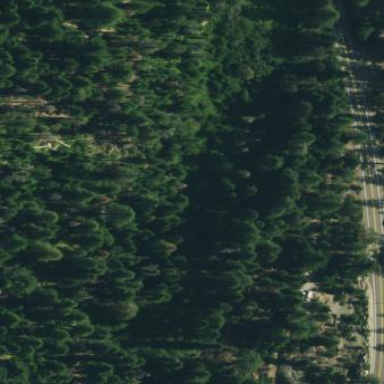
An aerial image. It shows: Woodland with evergreen needle-leaved trees.